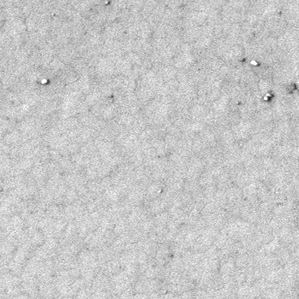
Label: frost